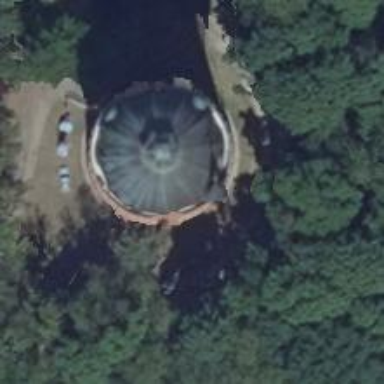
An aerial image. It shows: Water tower building with dome-shaped roof made of tar paper.